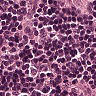
Metastatic tissue present: no